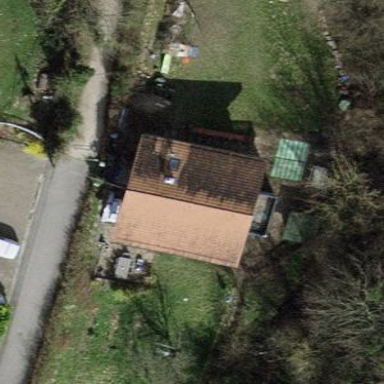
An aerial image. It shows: Garden surrounded by fence.